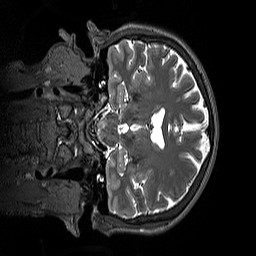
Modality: T2w
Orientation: coronal
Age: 50
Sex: male
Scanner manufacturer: siemens
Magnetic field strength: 3 T
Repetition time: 3.2 s
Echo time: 0.412 s